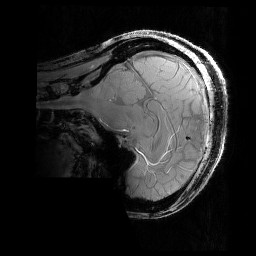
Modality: PDw
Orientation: sagittal
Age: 24
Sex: female
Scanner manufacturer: siemens
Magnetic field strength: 6.98 T
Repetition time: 1.78 s
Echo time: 0.00386 s